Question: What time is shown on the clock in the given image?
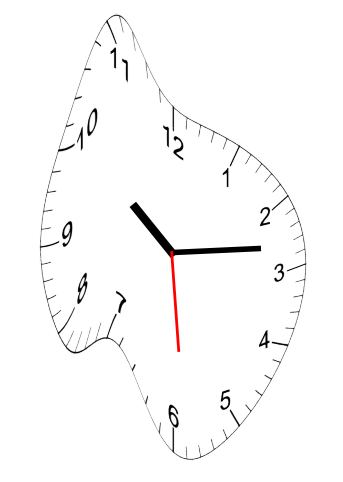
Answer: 10:13:29